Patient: sex M, age 65
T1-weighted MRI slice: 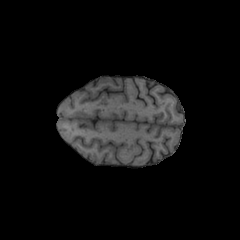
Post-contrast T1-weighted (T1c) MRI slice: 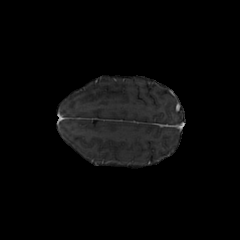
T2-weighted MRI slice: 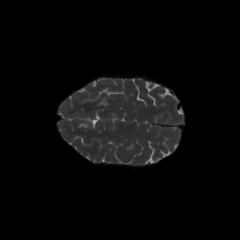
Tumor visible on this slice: no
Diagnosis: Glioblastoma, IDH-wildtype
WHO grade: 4